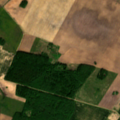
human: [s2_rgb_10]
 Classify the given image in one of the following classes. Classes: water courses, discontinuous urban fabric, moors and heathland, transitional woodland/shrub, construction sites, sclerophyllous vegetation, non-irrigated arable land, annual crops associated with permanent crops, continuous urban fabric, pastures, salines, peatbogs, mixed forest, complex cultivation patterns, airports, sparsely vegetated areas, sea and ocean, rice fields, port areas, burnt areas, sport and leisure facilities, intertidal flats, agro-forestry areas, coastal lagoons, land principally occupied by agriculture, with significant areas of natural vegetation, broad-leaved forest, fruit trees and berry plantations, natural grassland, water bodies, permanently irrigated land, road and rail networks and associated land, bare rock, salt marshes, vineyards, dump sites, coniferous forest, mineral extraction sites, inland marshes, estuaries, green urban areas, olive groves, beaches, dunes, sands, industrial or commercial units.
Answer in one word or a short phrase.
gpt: non-irrigated arable land, broad-leaved forest